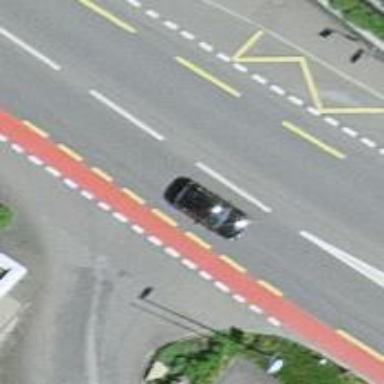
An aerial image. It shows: Bus stop with stop position for public transport.